Question: How does <URL> determine that the data within a cell is a blob? For some data it will determine it to be a blob, but other data it will say it is not a blob. My example of this is a set of data where there are 10 doubles written out as a blob, yet it does not call it a blob. So I would really really like to know how it determines a cell to be a blob or not be a blob?

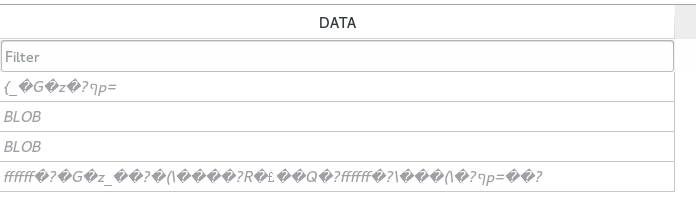
Answer: <URL>, the second condition holds: if there is a character, the data is just displayed as "BLOB".